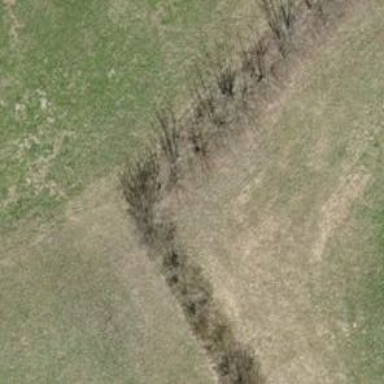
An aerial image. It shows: Hedge barrier.